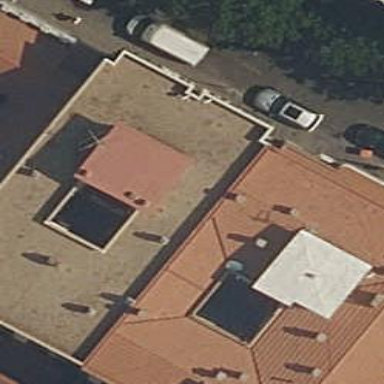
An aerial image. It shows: Block of apartments with flat roofs.